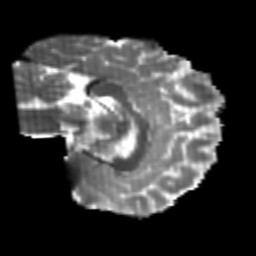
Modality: T2w
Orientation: sagittal
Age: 21
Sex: female
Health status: healthy
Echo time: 0.074 s